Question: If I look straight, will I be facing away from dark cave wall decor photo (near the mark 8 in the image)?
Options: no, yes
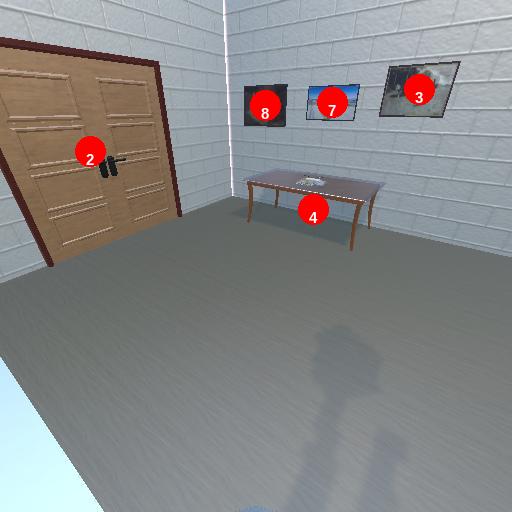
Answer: no